Field crop: tomato
Growth stage: 1
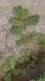
Species: portulaca